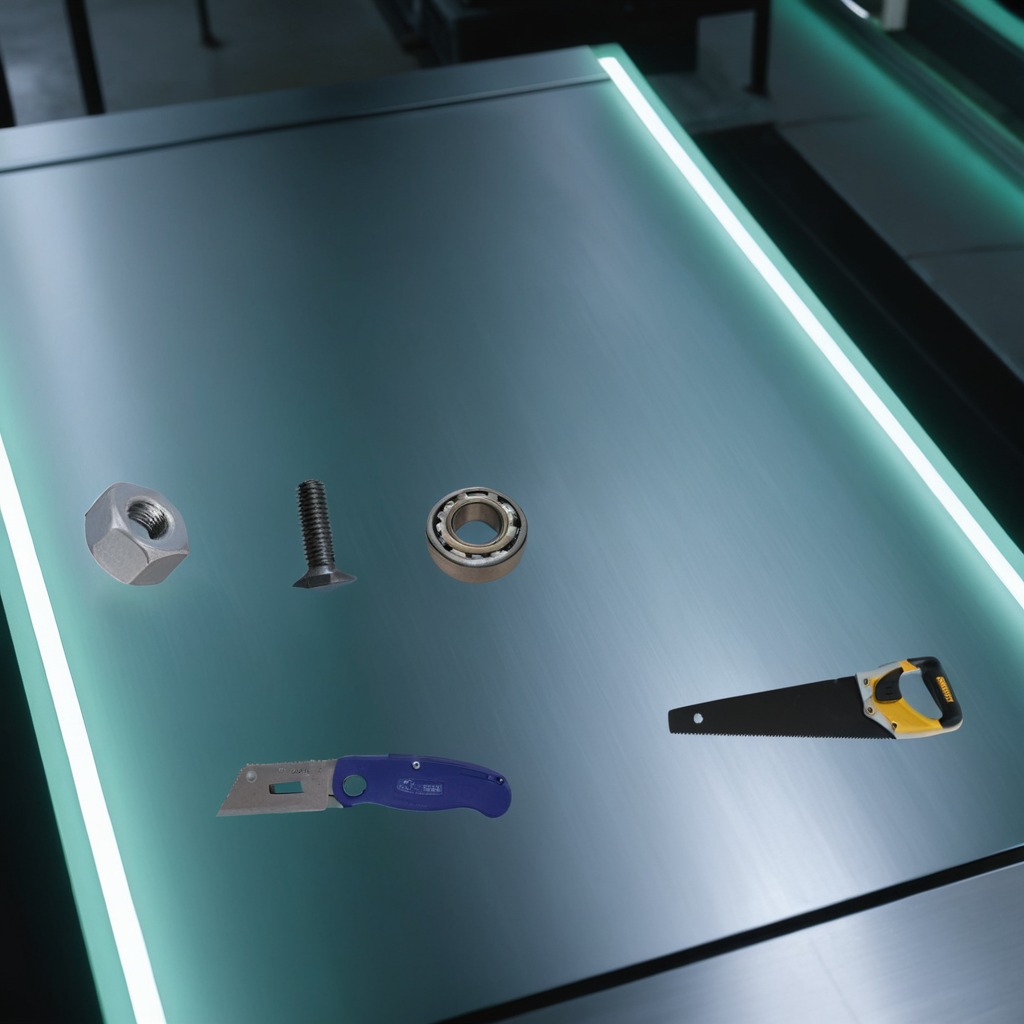
A ball bearing, a utility knife, a machine screw, a handheld metal saw, and a metal nut are lying on a metal table in a machine shop under fluorescent lights.